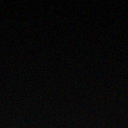
Screen state: off